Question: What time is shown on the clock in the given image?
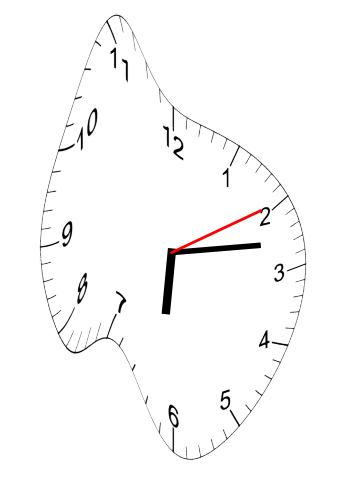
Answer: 06:13:10